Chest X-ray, PA view. Patient: 43 years old, sex F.
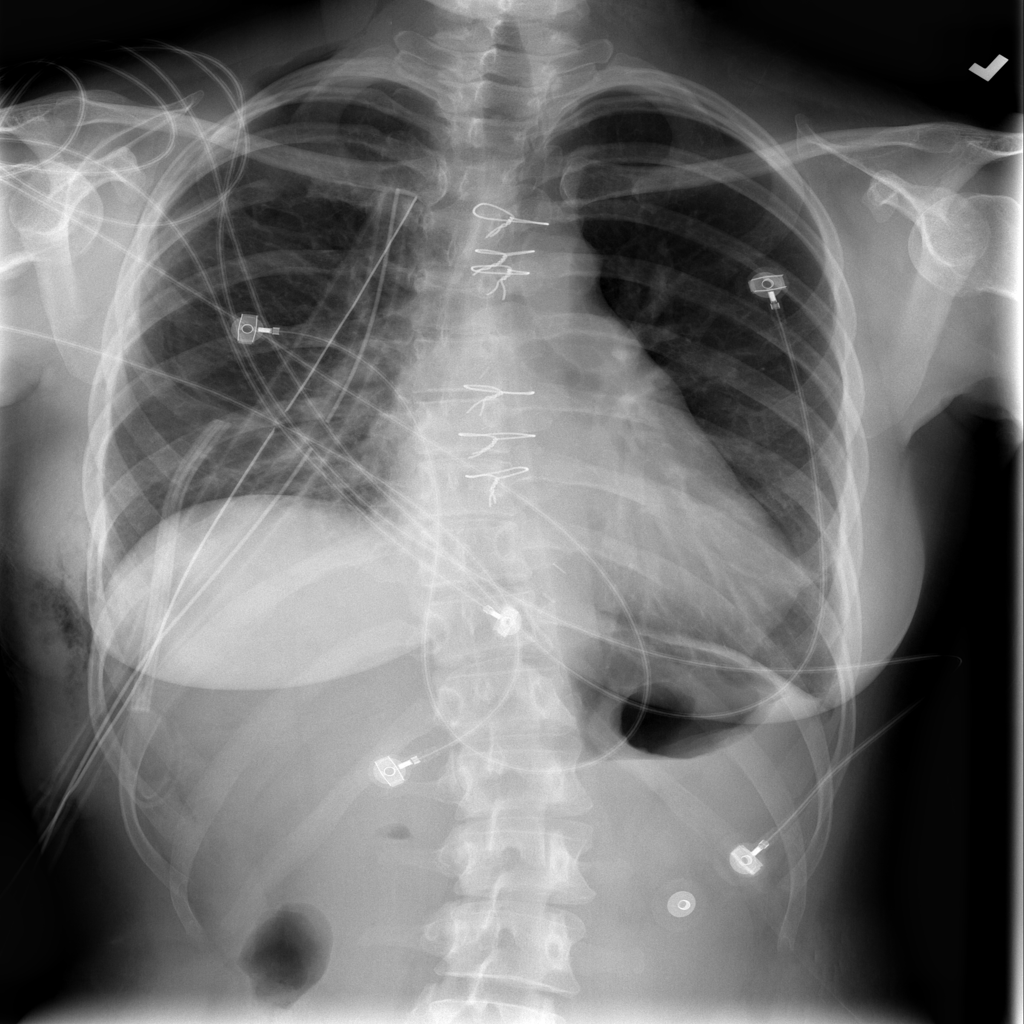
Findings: Emphysema